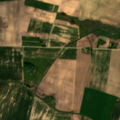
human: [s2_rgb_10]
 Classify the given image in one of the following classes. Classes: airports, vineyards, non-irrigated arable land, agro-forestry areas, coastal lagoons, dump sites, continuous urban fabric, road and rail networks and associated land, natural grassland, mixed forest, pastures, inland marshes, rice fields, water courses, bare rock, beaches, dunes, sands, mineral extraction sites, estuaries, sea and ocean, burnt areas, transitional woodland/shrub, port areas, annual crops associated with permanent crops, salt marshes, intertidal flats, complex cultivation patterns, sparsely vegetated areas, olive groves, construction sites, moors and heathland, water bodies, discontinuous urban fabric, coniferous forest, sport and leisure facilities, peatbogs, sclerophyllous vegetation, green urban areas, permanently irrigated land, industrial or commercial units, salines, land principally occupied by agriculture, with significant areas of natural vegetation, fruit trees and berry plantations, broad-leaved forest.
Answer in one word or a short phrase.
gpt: non-irrigated arable land, coniferous forest